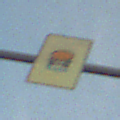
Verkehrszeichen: FahrzeugeMitWassergefaehrdenderLadungOhnePfeilsymbol
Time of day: SunriseSunset
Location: Outdoor (RoadRail)
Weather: PartlyCloudy
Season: NotSpecified
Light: Natural